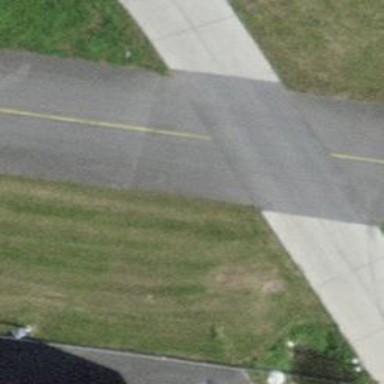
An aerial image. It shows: View of taxiway at the airport.